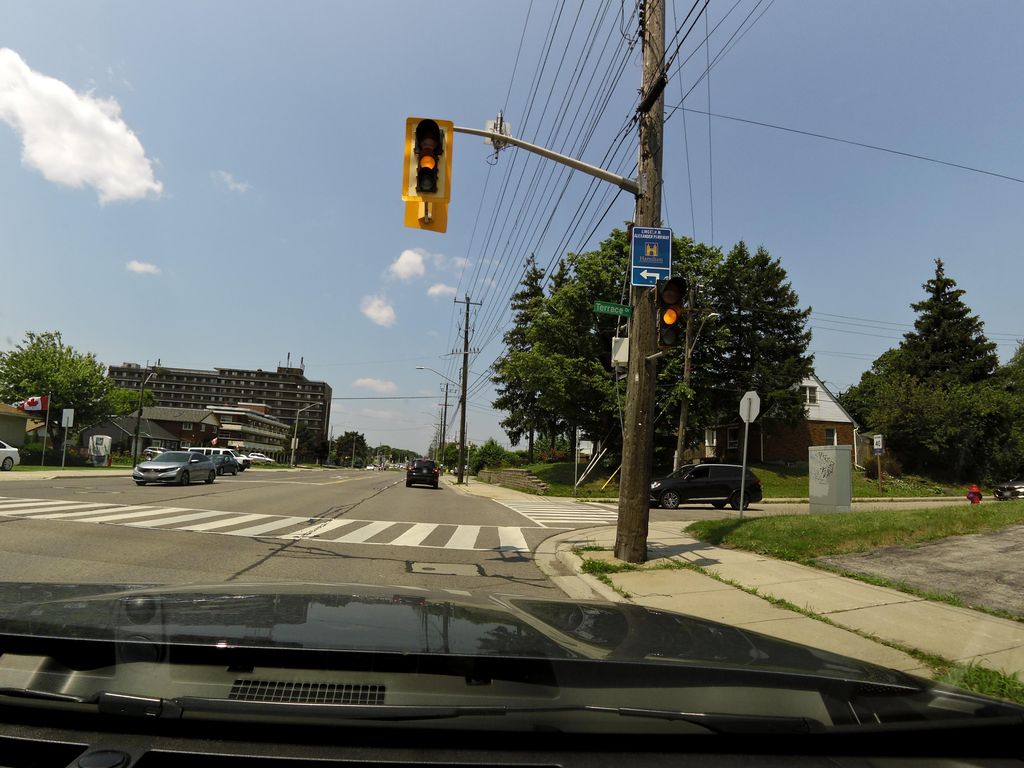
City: hamilton